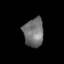
Tissue: prostate
Cell type: Myeloid cells
Senescence score: 0.3273
Nuclear area (px): 565
Mean DAPI intensity: 113.292